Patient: sex M, age 60
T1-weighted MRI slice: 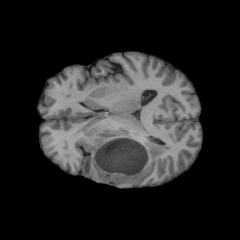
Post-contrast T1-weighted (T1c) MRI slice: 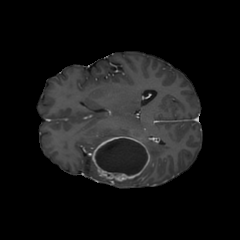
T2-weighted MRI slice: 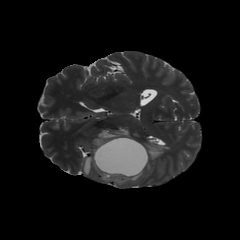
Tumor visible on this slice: yes
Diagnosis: Glioblastoma, IDH-wildtype
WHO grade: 4